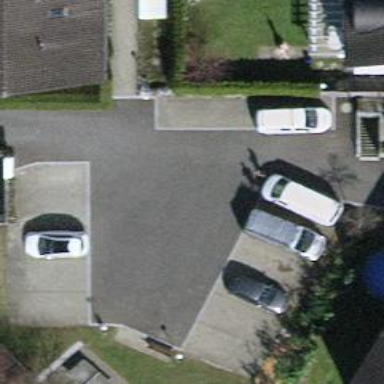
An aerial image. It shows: Parking area.